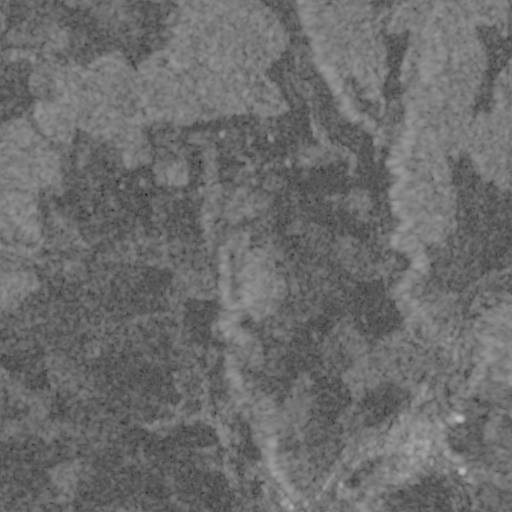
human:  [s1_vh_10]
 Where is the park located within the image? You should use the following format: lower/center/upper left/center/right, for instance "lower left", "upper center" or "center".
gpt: The park is located in the lower right of the image.
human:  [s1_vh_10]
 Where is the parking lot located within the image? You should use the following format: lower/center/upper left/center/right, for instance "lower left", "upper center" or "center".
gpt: The parking lot is located in the lower right of the image.
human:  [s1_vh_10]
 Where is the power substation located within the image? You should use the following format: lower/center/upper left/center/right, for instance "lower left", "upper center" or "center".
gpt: The power substation is located in the lower right of the image.
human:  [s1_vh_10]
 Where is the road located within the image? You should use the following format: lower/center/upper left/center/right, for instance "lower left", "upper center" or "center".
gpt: There is no road in the image.

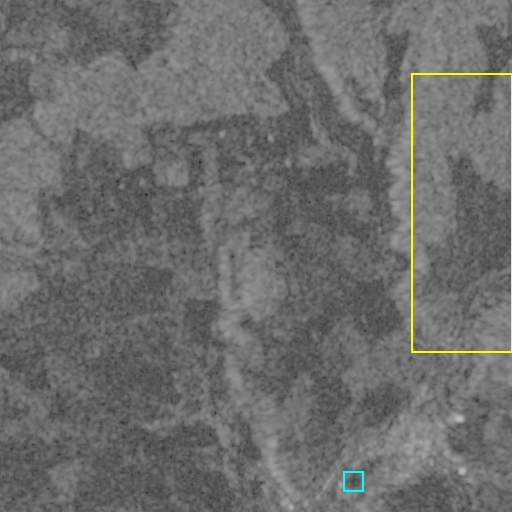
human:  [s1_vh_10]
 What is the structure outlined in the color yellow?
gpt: The structure outlined in yellow is a crop field.
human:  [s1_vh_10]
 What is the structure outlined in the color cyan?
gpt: The structure outlined in cyan is a park.
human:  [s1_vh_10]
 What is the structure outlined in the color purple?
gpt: There is no purple outline.